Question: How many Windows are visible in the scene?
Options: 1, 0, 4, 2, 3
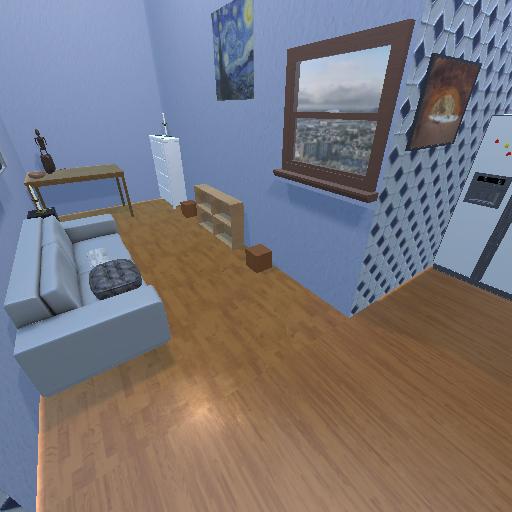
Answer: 1